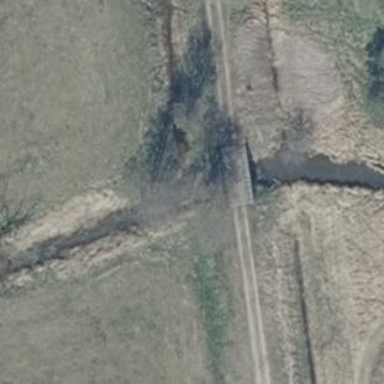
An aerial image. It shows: Gravel track with bridge. The track has grade3 tracktype.